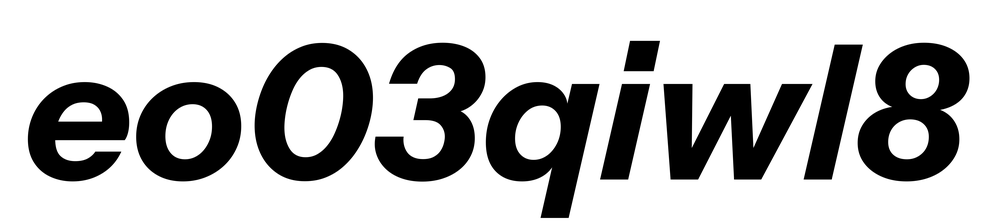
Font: InstrumentSans-Italic_Bold_Italic